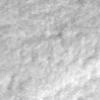
Label: no_change